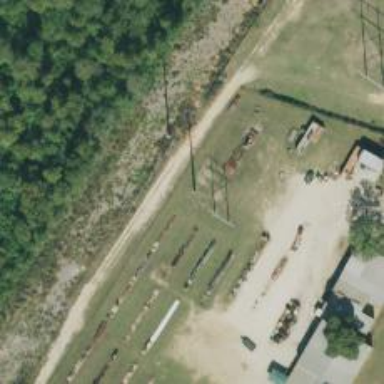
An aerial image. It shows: Power pole.